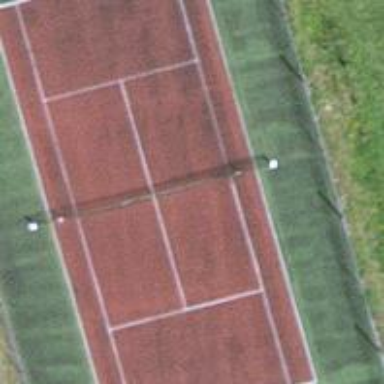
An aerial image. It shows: Tennis court on pitch.